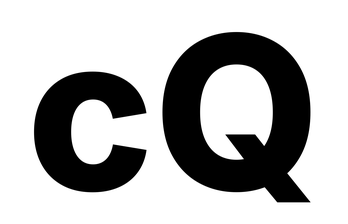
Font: Inter_ExtraBold